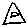
Label: triangle